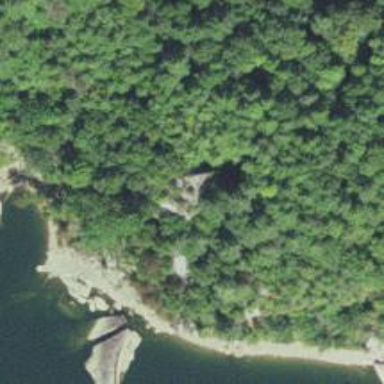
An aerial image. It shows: Crag climbing spot located at natural cliff.